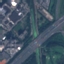
Label: Highway